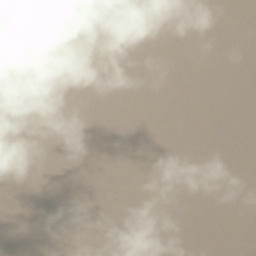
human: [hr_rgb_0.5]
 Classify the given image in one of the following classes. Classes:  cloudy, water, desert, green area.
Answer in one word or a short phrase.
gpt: cloudy